Question: I'm discovering TeeChart for .Net winform; very good product.
I want to compare two or more sets of values for different periods. For example the temperatures of February and those of April. Thus I use my left axis for the temperature and want a x-axis for each month, z-stacking the charts. It actually works pretty "straightforwardly" except that the custom horizontal axis (for the dates) are drawn over each others. I would obviously like them to stack vertically.
I saw in some screenshots related to other problems on forums that it is possible. I am wondering if there is an already implemented parameter for this or do I need to override an axis event and do it myself?
PS: here is an illustration of what I currently have:

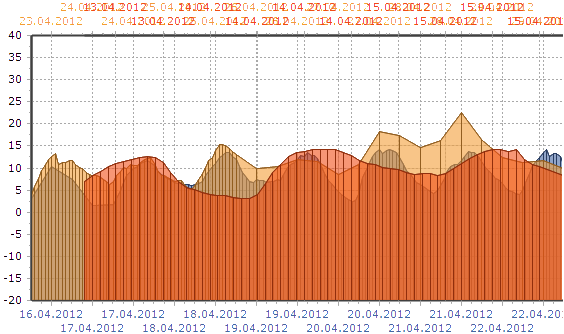
Answer: I'm not 100% about what you need to achieve here but probably you need to customize the position for each axis. You'll find some basic information about this in Tutorial 4. The section in the features demo may also be of help. Tutorials and features demo are available at TeeChart's program group. For a more complex and advanced example you can look at <URL>.
If this doesn't help don't hesitate to let me know.